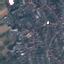
Label: Residential